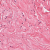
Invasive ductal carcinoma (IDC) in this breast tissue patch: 0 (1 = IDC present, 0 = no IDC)